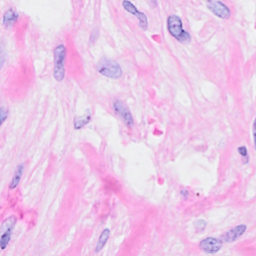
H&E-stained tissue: Breast